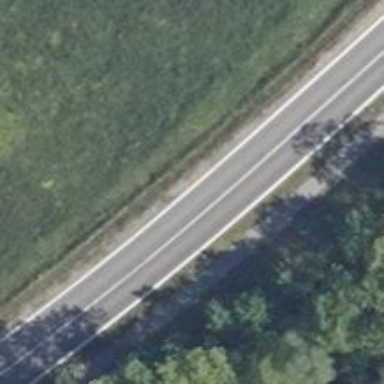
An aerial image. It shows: Secondary road with asphalt surface.